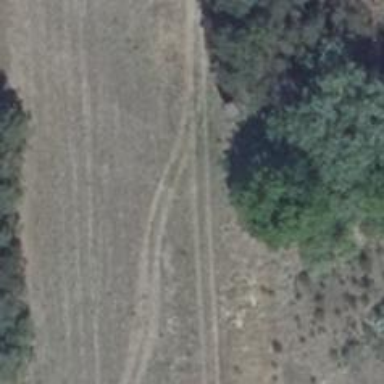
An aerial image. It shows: Hunting stand.